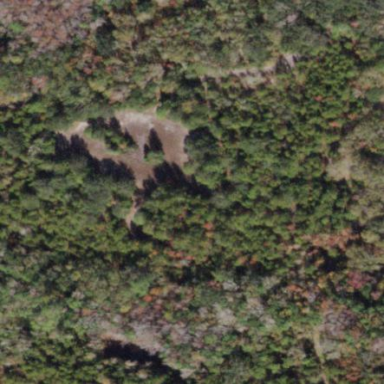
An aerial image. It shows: Mixed woodland with various types of leaves.